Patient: sex F, age 26
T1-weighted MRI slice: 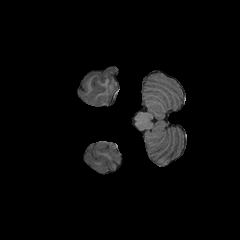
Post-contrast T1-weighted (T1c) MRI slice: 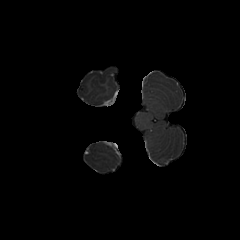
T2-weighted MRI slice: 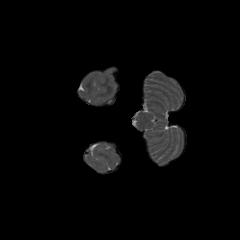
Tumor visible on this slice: no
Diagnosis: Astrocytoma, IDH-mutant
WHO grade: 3